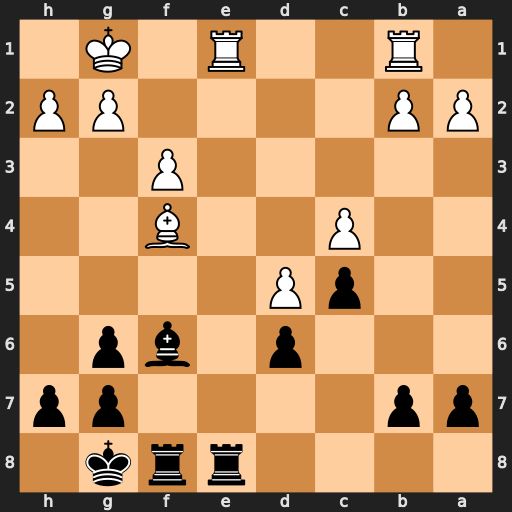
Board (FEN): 4rrk1/pp4pp/3p1bp1/2pP4/2P2B2/5P2/PP4PP/1R2R1K1
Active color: b
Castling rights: -
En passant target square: -
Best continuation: Bd4+ Kf1 Rxe1+ Rxe1 Rxf4